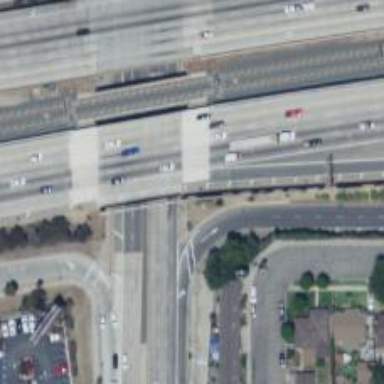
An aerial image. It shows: Bridge over motorway.